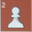
Piece: wP